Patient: sex F, age 56
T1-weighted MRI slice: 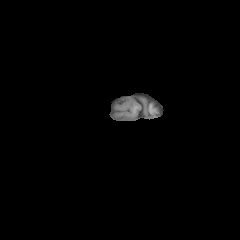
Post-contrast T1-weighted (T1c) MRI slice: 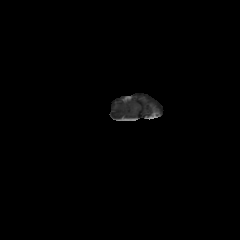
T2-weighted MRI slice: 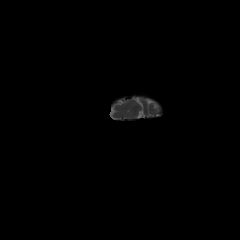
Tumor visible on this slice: no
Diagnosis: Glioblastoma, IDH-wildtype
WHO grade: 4